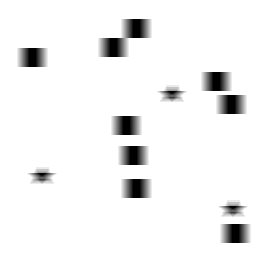
Squares: 9
Triangles: 0
Stars: 3
Total shapes: 12